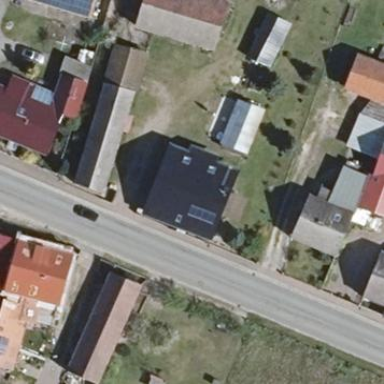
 contrasting with the white walls of the house."